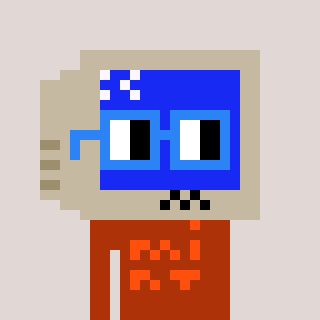
a pixel art character with square blue glasses, a old monitor-shaped head and a hotbrown-colored body on a warm background